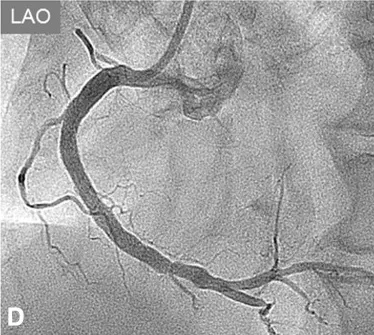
D; Final angiogram. The RV branch was restored; the main coronary vessel also showed optimal result.
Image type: radiology (x_ray)